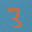
Label: 3